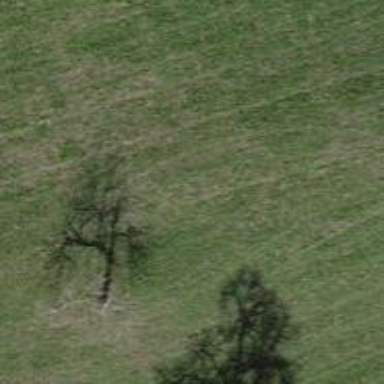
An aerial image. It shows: Beautiful tree in nature.